Interaction volume radius: 5 \u00c5
Interaction volume height: 10 \u00c5
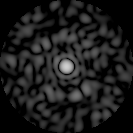
Disorder parameter: 0.8791